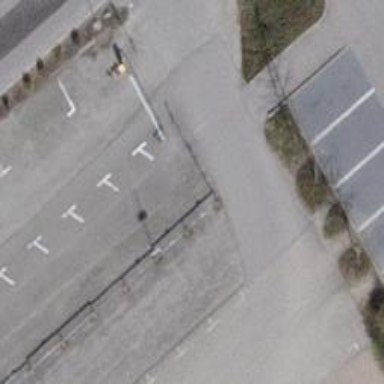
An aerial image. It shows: Lift gate barrier.